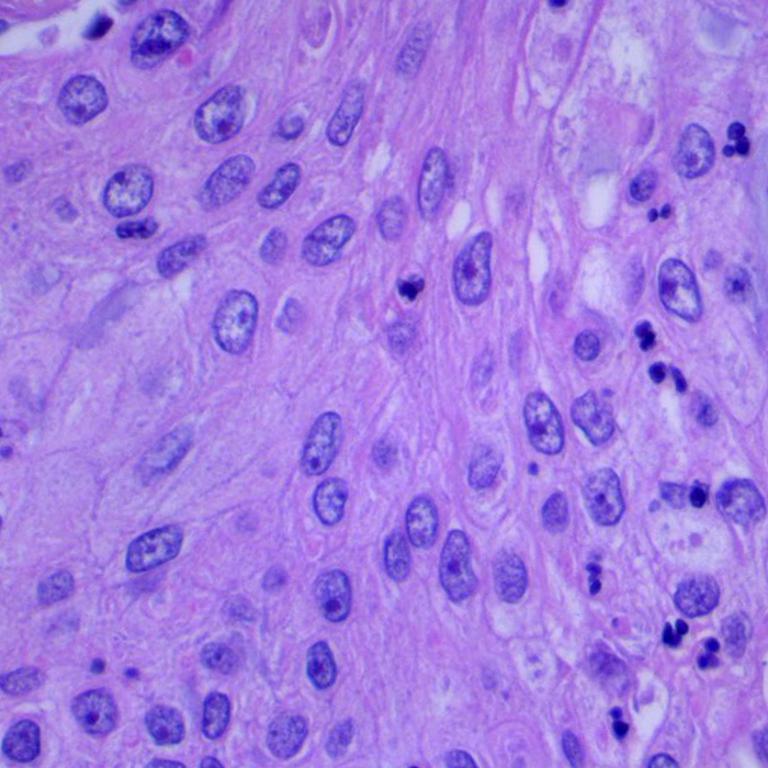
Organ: lung
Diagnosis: squamous carcinomas